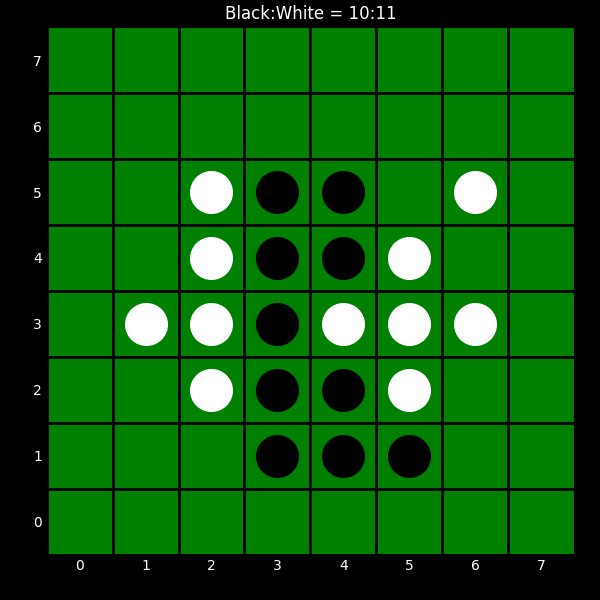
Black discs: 10
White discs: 11